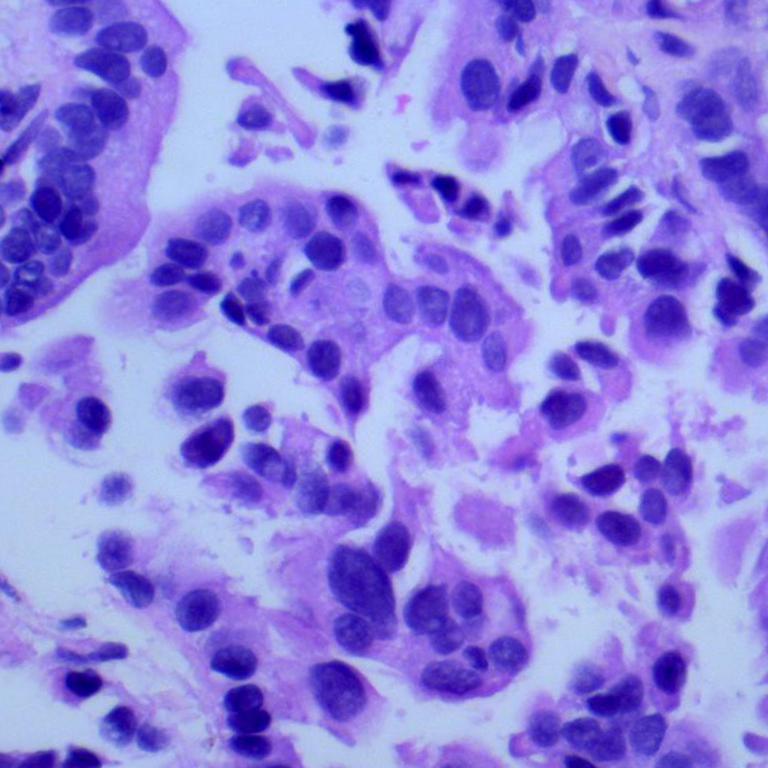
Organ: lung
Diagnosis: adenocarcinomas